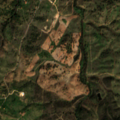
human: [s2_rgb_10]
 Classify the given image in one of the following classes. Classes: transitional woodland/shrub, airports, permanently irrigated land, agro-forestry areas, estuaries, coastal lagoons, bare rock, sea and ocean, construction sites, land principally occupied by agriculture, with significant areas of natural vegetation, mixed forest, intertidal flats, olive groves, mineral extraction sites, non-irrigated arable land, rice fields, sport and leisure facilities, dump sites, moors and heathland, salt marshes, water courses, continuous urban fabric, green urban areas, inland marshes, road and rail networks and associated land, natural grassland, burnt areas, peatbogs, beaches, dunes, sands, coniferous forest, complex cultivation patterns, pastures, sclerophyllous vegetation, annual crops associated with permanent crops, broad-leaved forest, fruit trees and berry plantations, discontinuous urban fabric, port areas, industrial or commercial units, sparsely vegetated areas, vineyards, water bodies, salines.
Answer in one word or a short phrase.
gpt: agro-forestry areas, broad-leaved forest